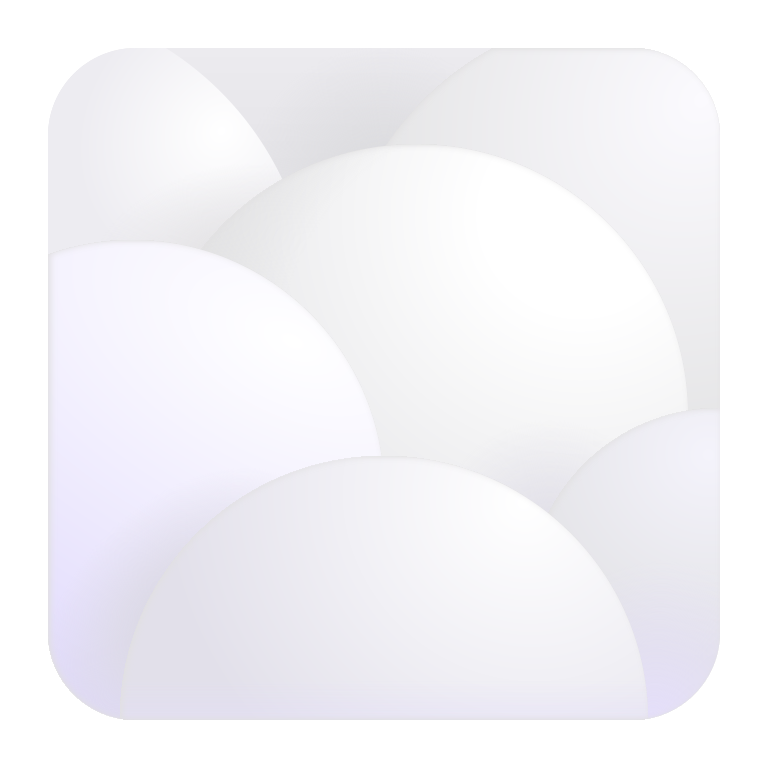
fog color